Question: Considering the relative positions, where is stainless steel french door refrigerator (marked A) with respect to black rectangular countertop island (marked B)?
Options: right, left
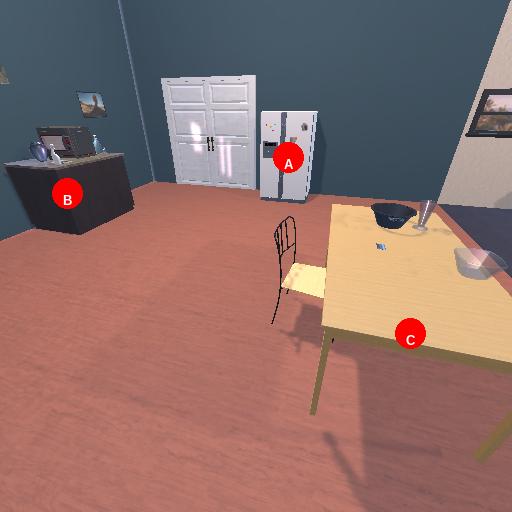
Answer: right